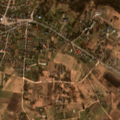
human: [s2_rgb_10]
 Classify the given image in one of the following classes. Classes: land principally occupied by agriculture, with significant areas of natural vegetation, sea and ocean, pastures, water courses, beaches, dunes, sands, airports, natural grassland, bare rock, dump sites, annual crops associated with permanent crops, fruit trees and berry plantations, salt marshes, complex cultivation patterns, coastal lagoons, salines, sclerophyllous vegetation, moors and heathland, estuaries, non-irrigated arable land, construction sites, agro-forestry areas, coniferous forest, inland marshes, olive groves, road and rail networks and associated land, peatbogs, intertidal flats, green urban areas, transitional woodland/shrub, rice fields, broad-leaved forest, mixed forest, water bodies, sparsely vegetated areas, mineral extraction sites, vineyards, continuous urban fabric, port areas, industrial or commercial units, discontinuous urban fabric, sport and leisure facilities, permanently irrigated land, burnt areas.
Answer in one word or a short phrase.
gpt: discontinuous urban fabric, non-irrigated arable land, complex cultivation patterns, broad-leaved forest